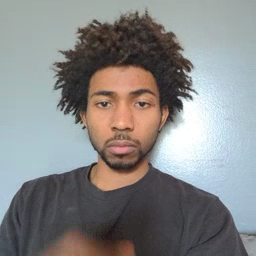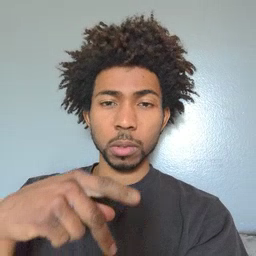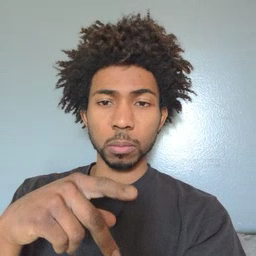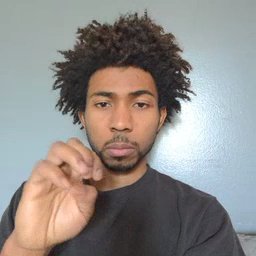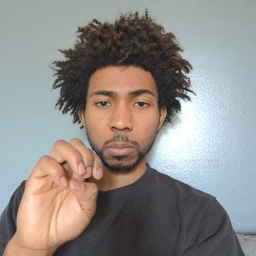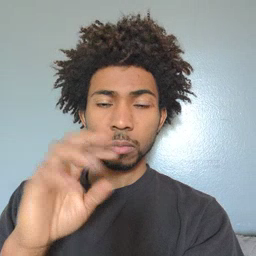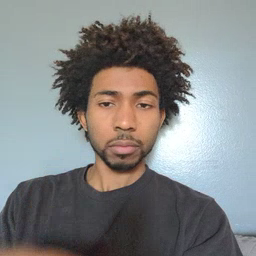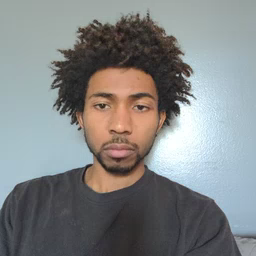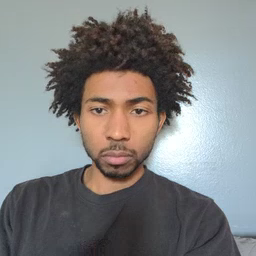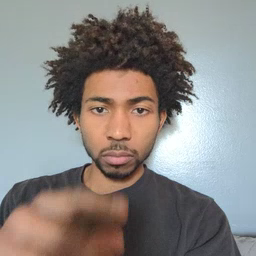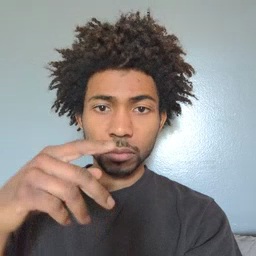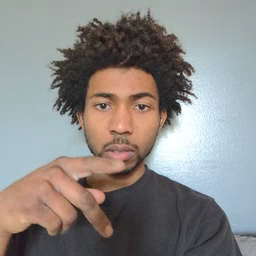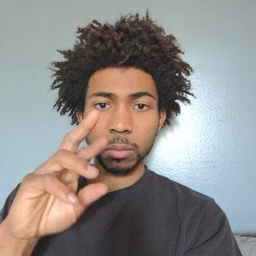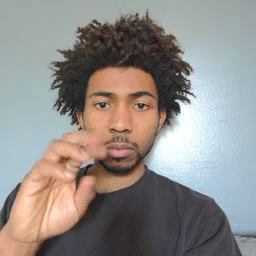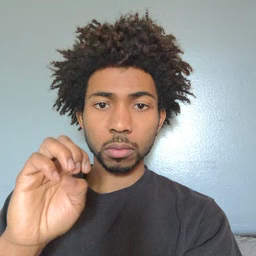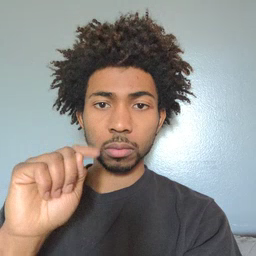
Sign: pretend